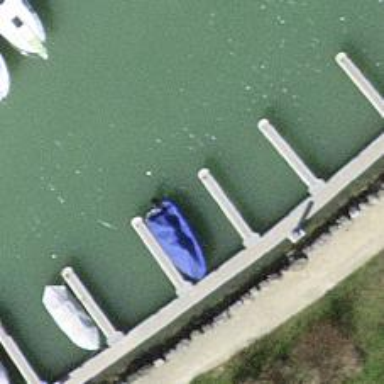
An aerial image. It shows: Man-made pier.